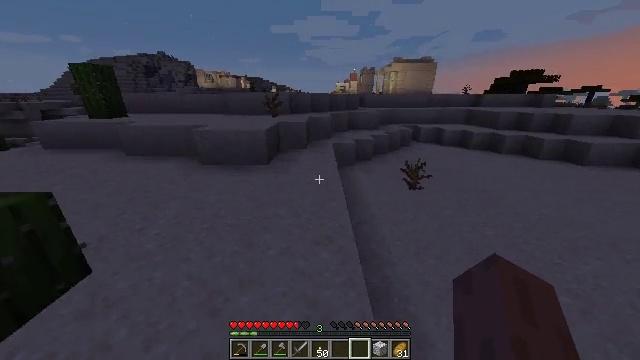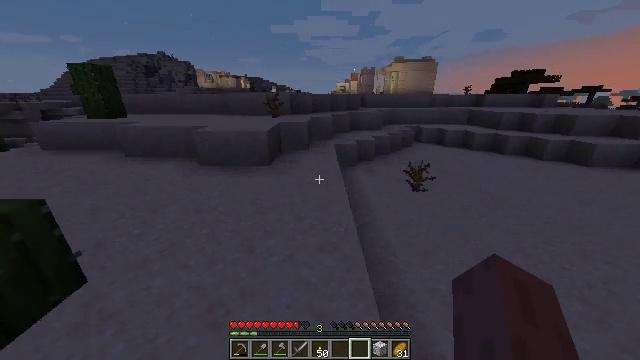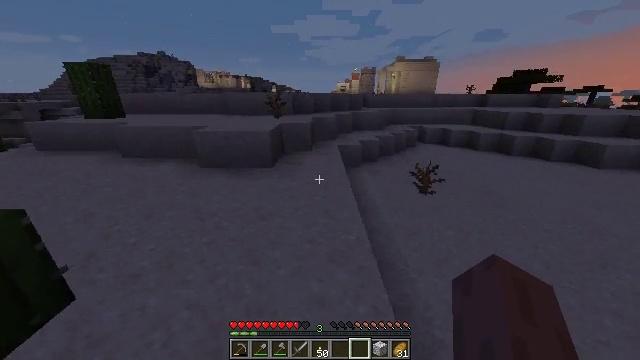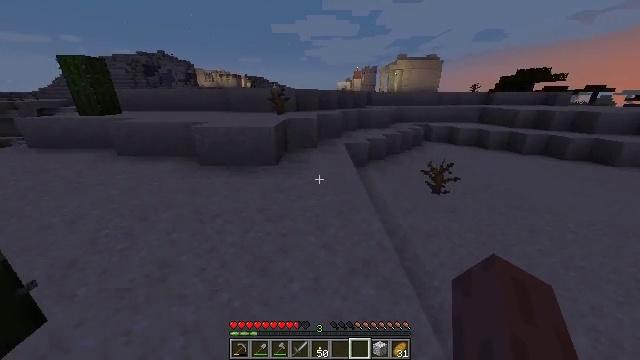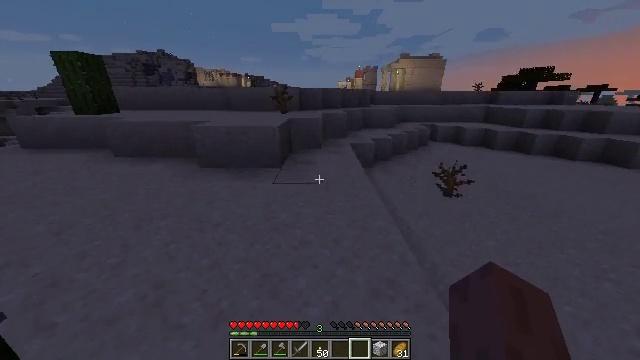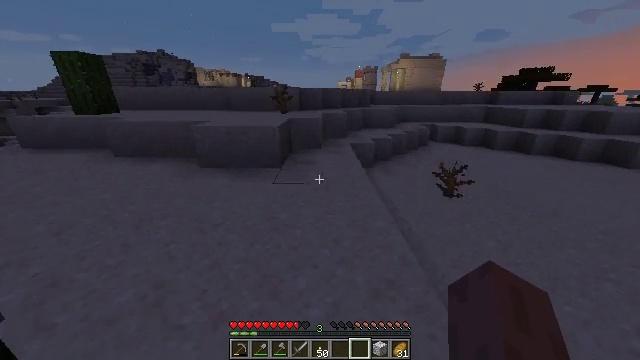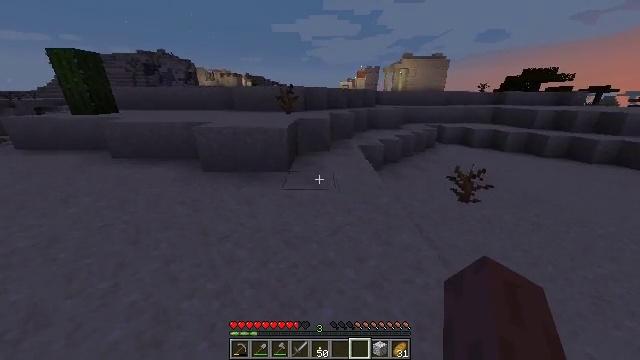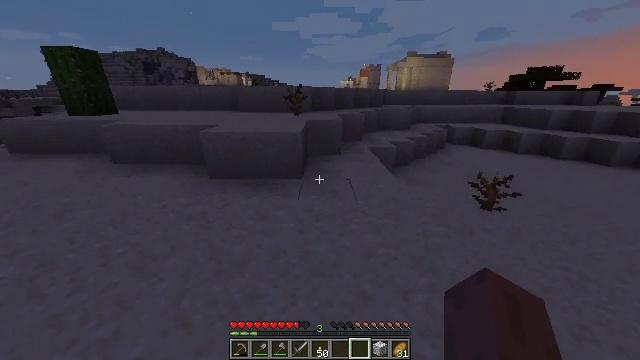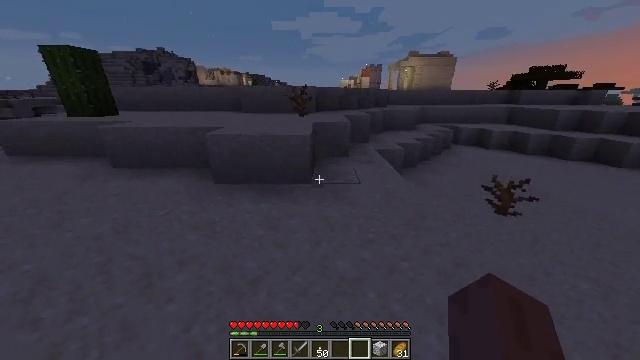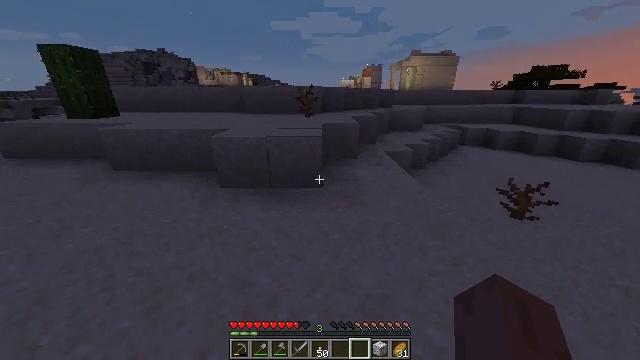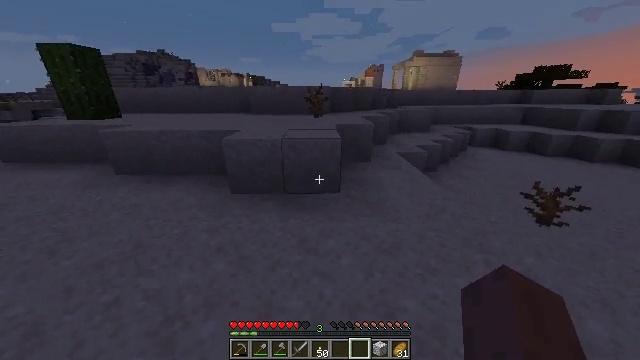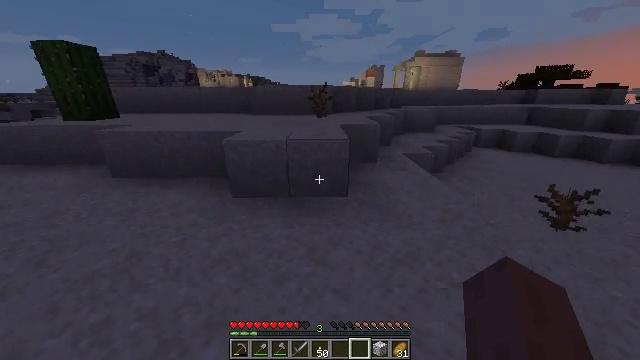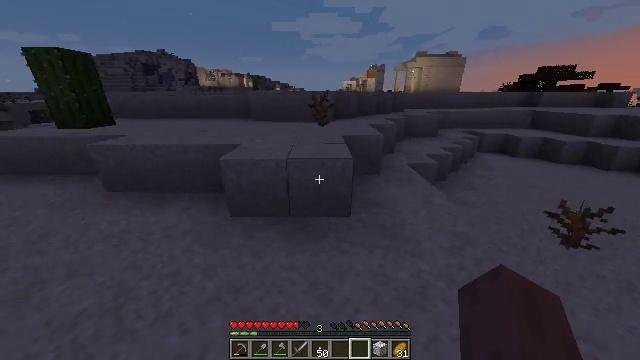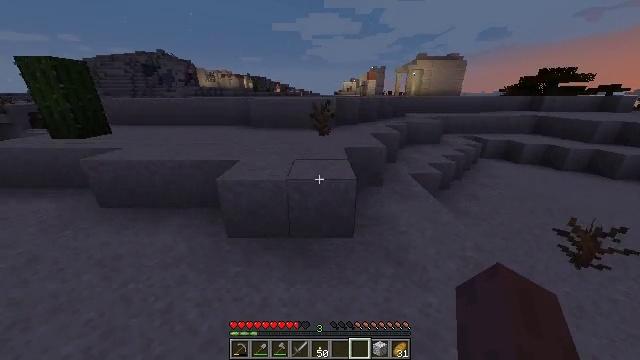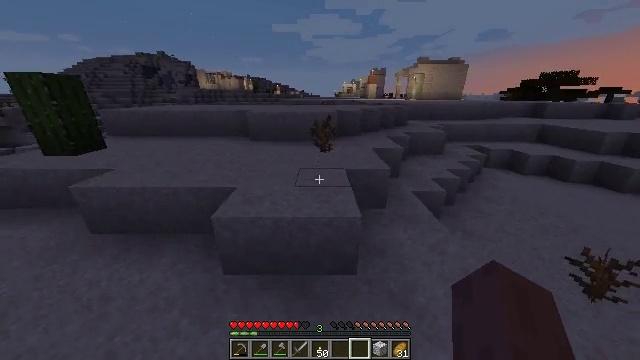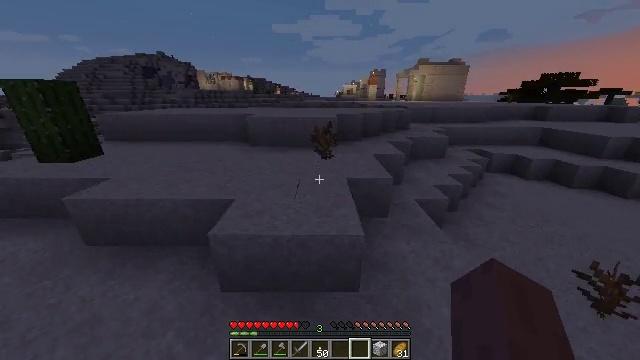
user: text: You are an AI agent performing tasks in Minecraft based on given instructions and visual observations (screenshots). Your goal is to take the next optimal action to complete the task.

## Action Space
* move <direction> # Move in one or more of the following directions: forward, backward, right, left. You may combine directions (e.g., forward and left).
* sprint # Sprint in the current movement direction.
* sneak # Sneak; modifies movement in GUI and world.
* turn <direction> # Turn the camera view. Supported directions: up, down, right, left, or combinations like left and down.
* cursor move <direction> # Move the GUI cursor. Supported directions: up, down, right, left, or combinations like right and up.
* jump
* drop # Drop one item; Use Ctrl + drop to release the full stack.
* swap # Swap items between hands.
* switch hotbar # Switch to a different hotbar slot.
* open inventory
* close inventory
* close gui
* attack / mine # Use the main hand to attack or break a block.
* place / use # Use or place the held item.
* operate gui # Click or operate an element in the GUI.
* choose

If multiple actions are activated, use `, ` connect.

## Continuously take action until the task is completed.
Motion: motion action
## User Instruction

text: Attack the jungle button to remove it.
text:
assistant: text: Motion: move forward and move left, sprint
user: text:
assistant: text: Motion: move forward and move left, sprint
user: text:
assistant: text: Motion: move forward and move left, sprint
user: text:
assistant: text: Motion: move forward and move left, sprint
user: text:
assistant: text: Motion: move forward and move left, sprint
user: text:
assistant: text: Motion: move forward and move left, sprint
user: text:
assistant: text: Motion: move forward and move left, sprint
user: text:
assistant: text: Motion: move forward and move left, sprint
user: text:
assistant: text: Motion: move forward and move left, sprint
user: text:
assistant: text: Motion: move forward and move left, sprint
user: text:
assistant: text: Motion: move forward, sprint
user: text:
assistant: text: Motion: move forward, sprint, jump
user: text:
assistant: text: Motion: move forward, sprint, jump
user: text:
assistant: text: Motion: move forward, sprint, jump
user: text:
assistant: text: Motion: move forward, sprint, jump
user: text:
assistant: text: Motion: move forward, sprint, jump
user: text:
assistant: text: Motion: move forward, sprint
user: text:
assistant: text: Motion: move forward, sprint
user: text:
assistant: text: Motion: move forward, sprint
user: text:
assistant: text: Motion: move forward, sprint
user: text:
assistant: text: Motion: move forward, sprint
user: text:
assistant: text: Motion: move forward, sprint
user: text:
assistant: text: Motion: move forward, sprint
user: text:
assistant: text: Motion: move forward, sprint, jump
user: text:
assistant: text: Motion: move forward, sprint, jump
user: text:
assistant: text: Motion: move forward, sprint, jump
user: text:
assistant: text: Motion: move forward, sprint, jump
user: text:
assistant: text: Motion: move forward, sprint
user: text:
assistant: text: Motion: move forward, sprint
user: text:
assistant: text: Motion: move forward, sprint